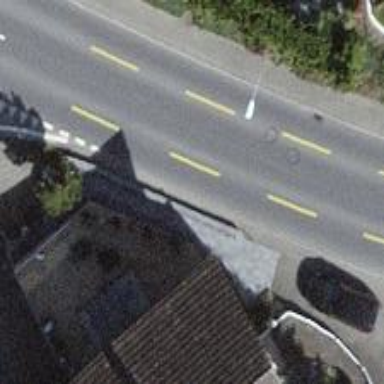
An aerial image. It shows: Tertiary road with designated cycle lane.